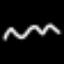
Label: squiggle